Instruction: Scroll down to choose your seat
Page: seats
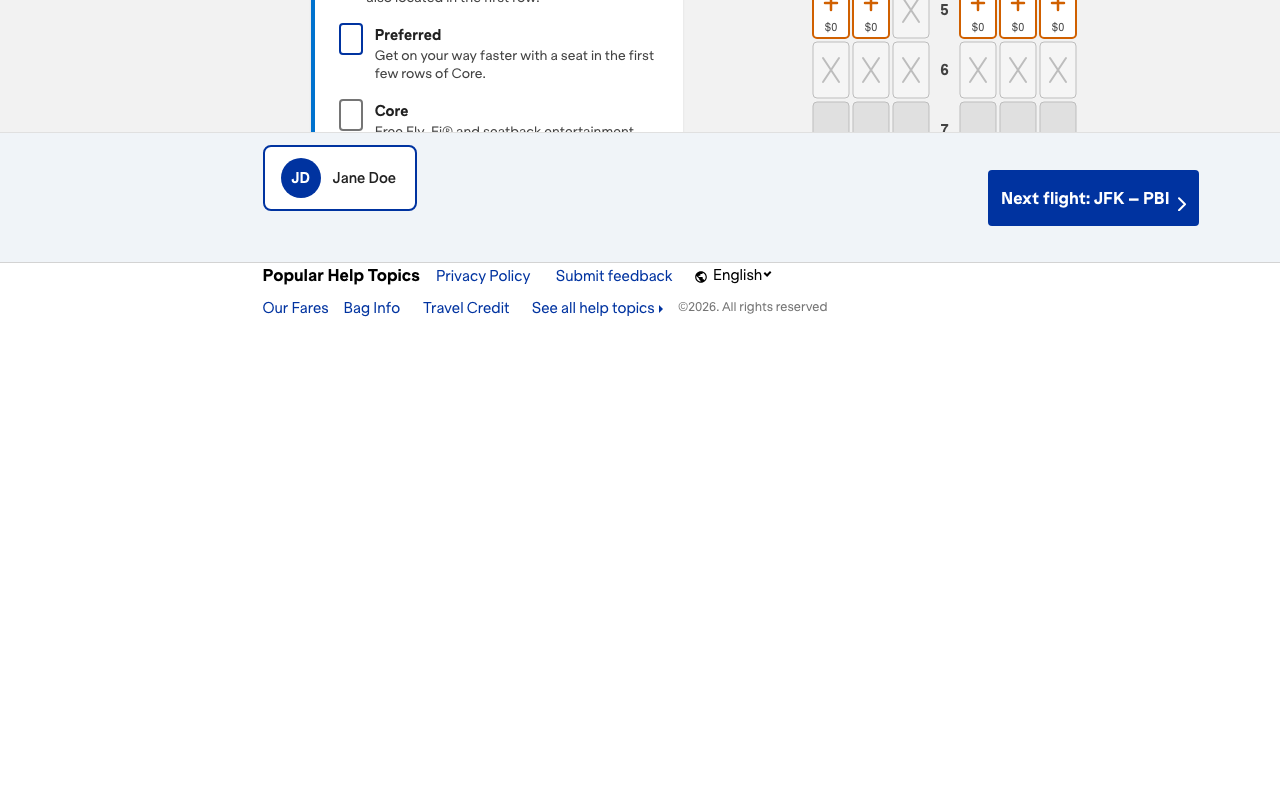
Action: scroll